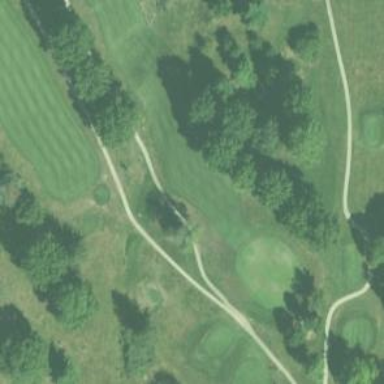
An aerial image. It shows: Grassy golf fairway.